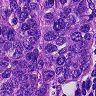
Metastatic tissue present: yes